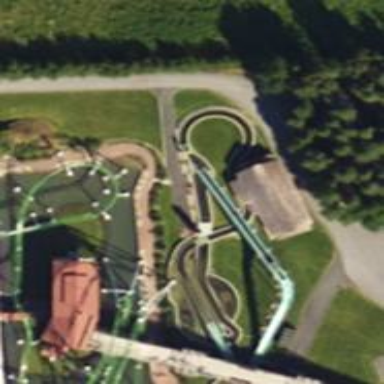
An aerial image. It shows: Track for log flume.